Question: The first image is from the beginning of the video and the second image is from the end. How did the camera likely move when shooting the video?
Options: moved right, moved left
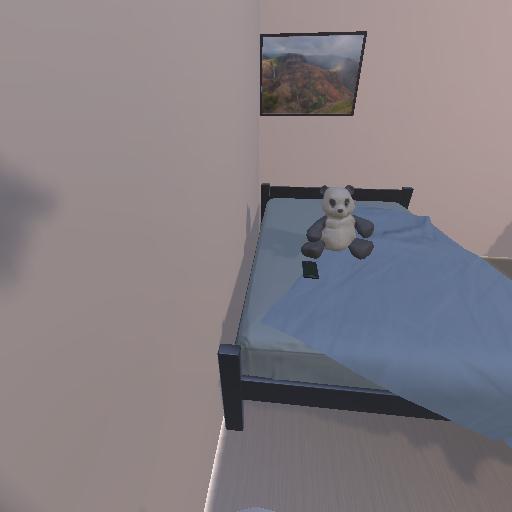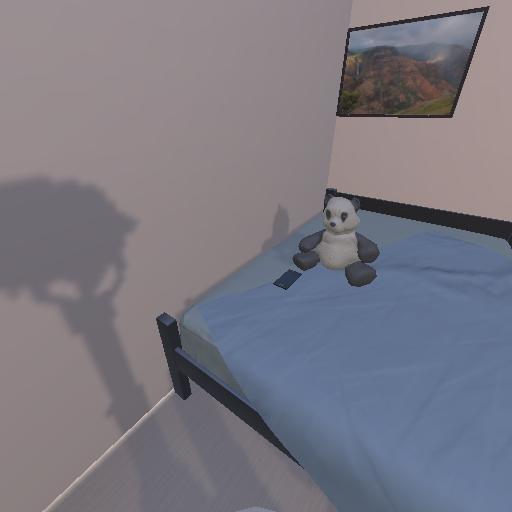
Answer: moved right